Interaction volume radius: 10 \u00c5
Interaction volume height: 15 \u00c5
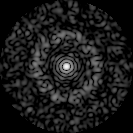
Disorder parameter: 0.8323